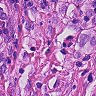
Metastatic tissue present: yes